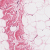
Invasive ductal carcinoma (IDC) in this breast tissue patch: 0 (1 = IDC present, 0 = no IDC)